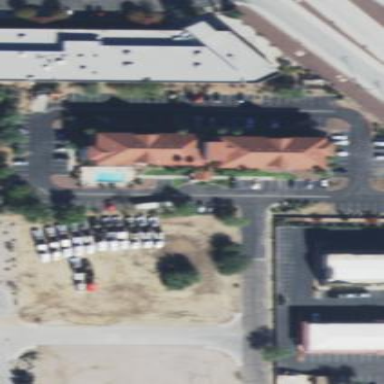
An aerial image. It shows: Hotel offering tourism services.